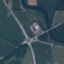
Land use / land cover: Highway